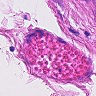
Metastatic tissue present: no